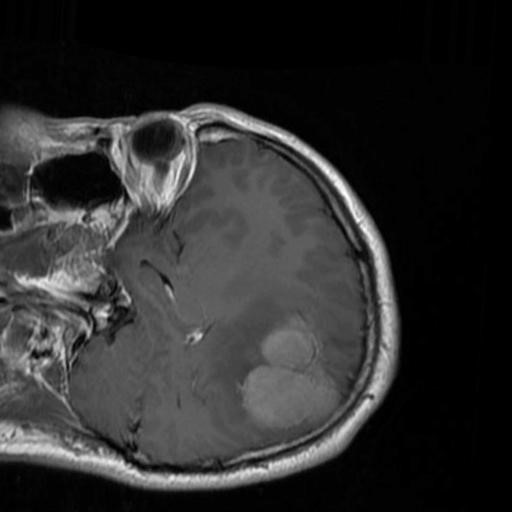
Label: brain_menin